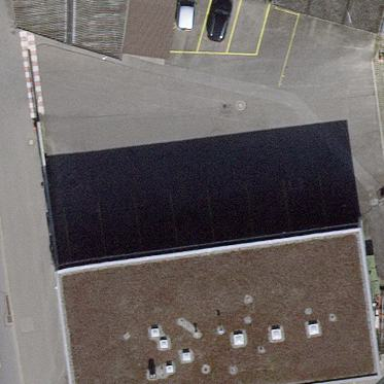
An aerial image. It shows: Fire station building.